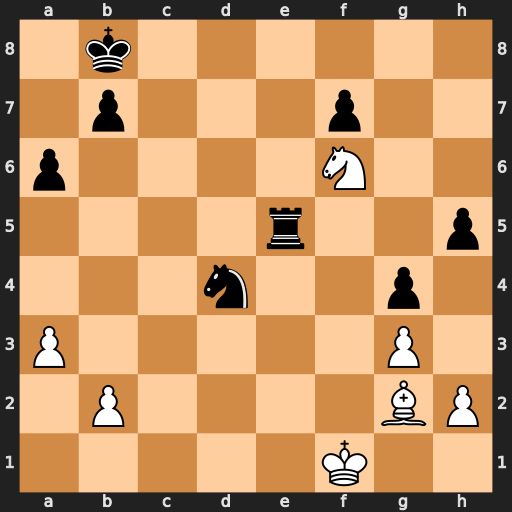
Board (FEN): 1k6/1p3p2/p4N2/4r2p/3n2p1/P5P1/1P4BP/5K2
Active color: w
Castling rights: -
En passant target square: -
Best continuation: Nd7+ Kc7 Nxe5